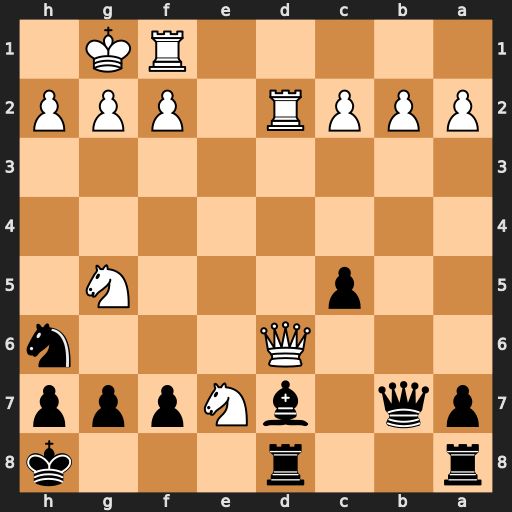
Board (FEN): r2r3k/pq1bNppp/3Q3n/2p3N1/8/8/PPPR1PPP/5RK1
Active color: b
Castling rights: -
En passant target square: -
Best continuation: Be8 Qxd8 Rxd8 Rxd8 Qxe7